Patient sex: M
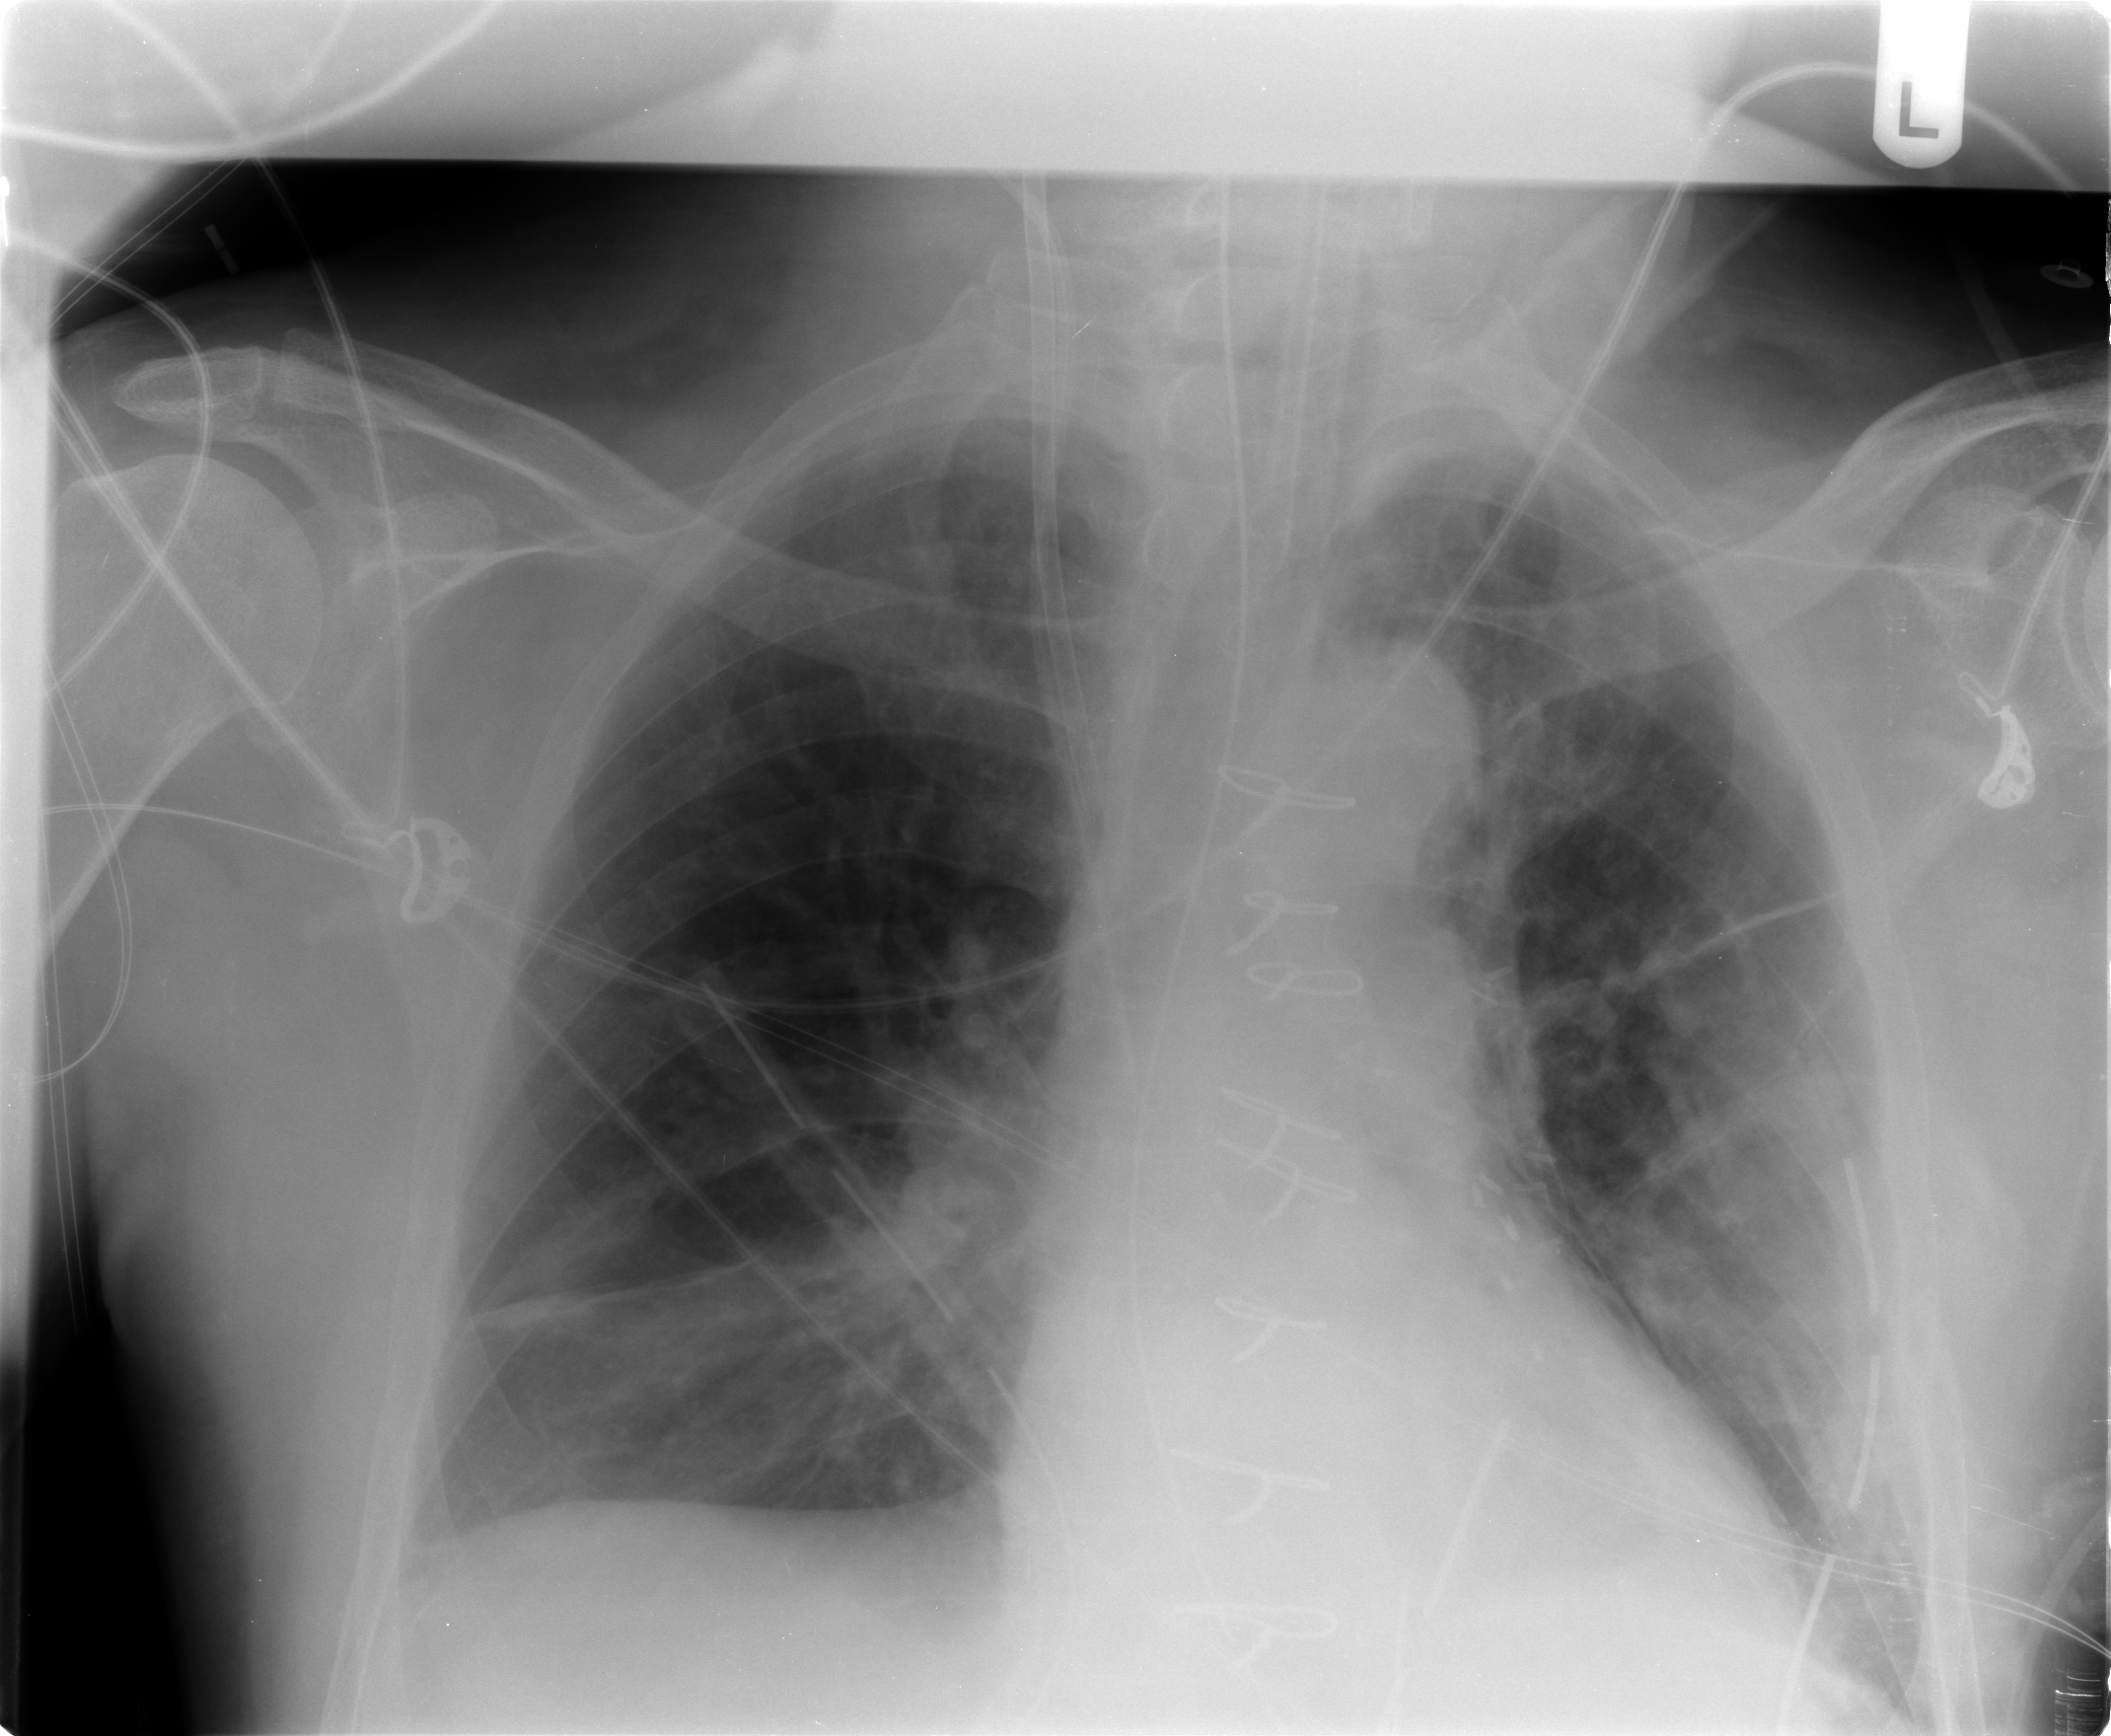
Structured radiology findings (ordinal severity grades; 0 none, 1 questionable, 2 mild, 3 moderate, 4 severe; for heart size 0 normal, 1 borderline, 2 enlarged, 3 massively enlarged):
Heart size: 0
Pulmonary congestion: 2
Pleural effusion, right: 0
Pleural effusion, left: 0
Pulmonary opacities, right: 0
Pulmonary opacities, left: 1
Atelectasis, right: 2
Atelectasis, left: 2